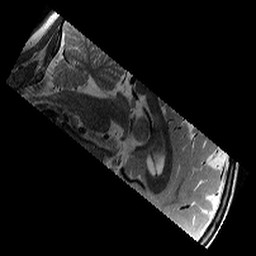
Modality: T2w
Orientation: sagittal
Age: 10
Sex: male
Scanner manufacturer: siemens
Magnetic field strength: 3 T
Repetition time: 9.23 s
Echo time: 0.067 s